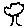
Label: tree